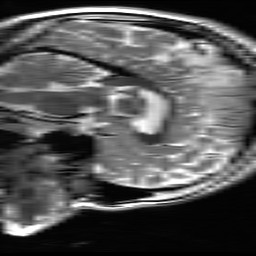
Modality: T2w
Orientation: sagittal
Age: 29
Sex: male
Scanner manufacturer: ge
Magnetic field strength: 3 T
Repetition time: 5.192 s
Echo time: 0.1003 s